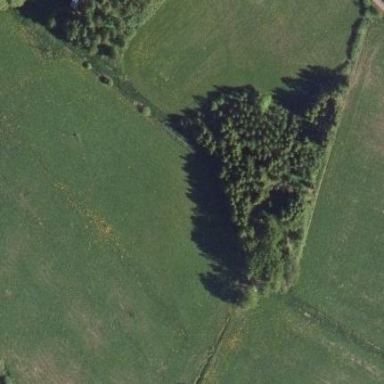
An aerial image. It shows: Mixed woodland with variety of leaf types and cycles.